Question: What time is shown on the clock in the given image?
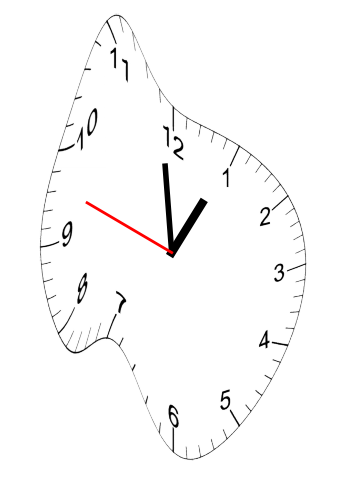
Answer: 12:58:48